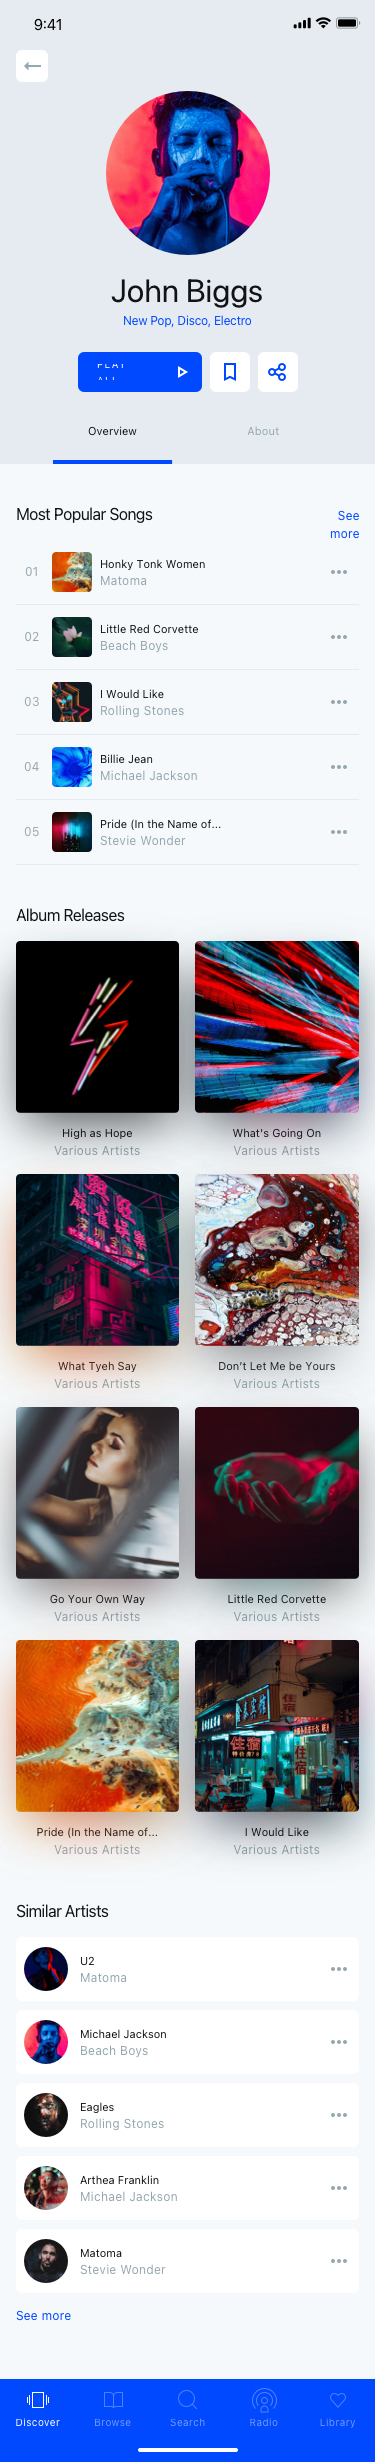
Text in this UI design:
New Pop, Disco, Electro
John Biggs
Most Popular Songs
See more
Album Releases
Similar Artists
See more